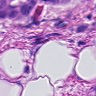
Metastatic tissue present: yes